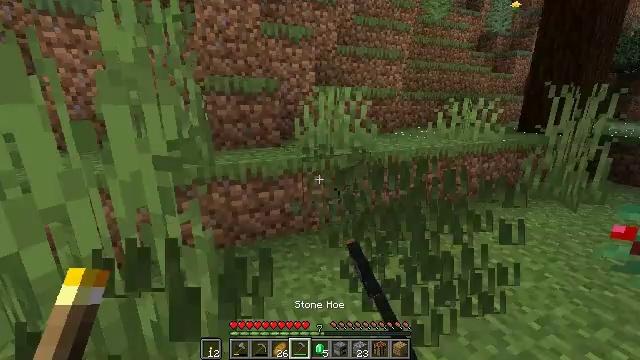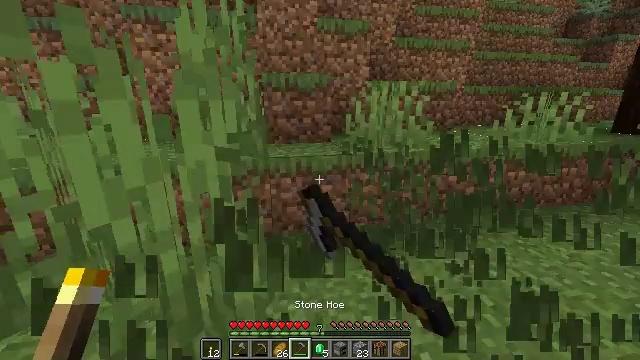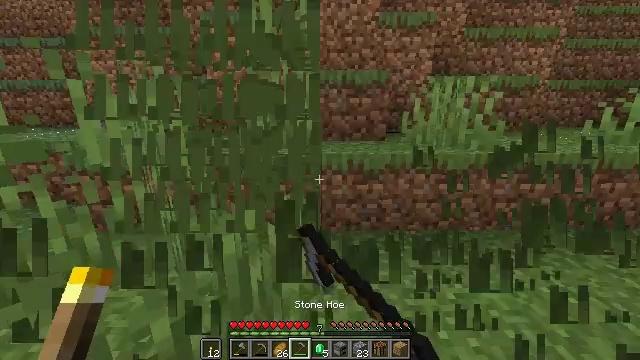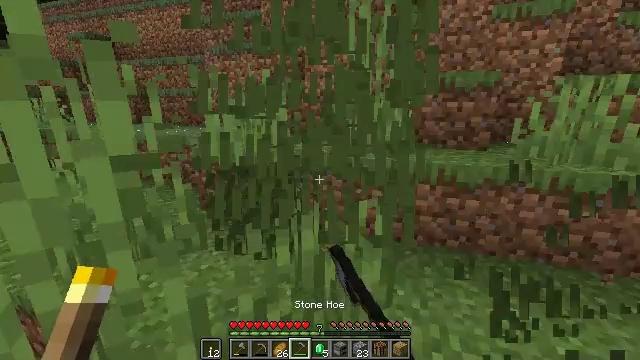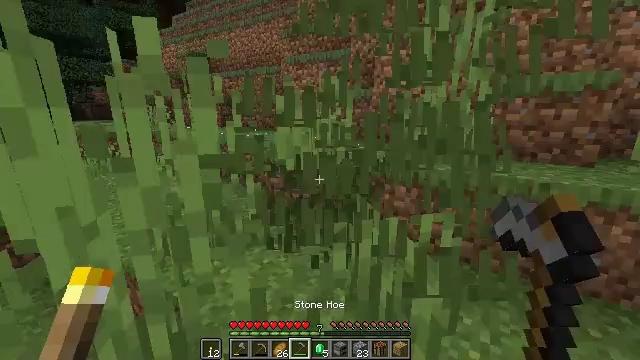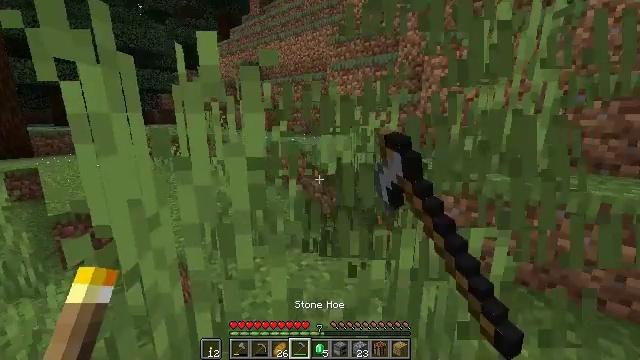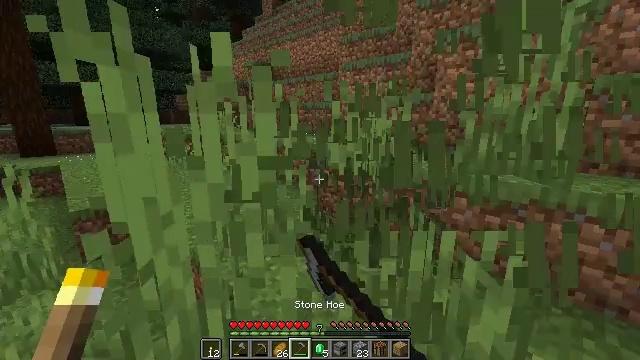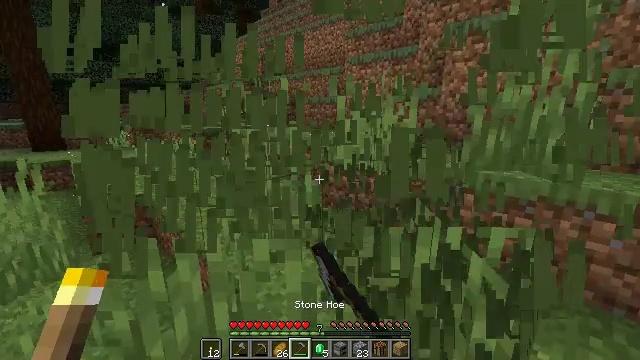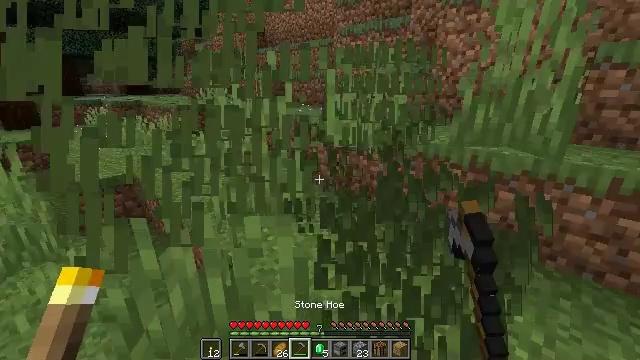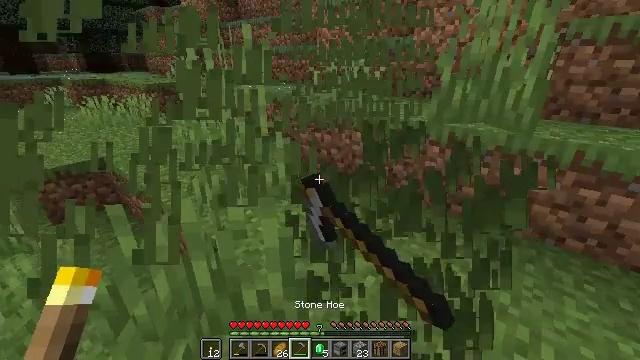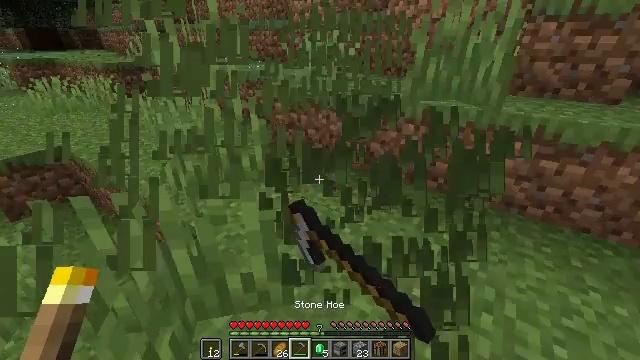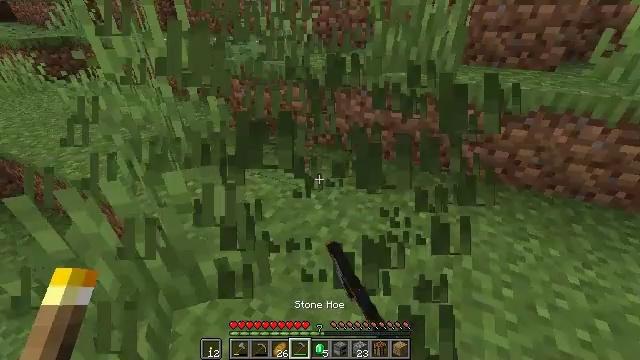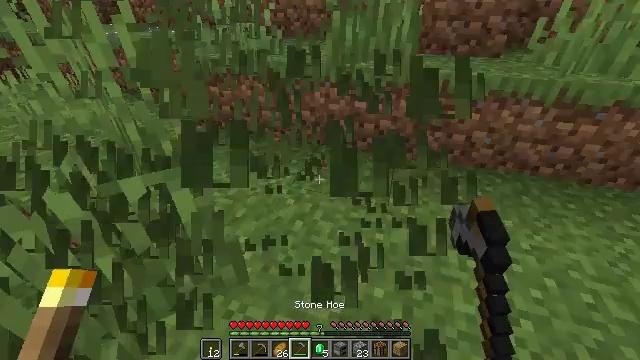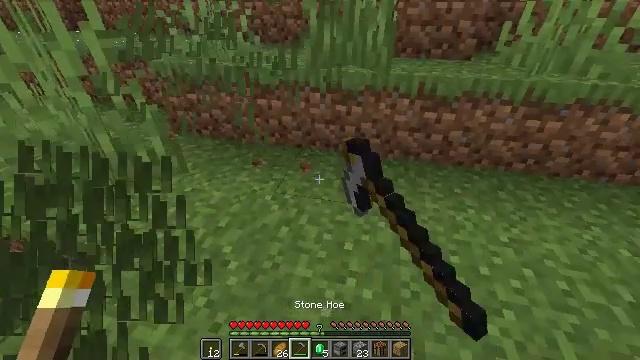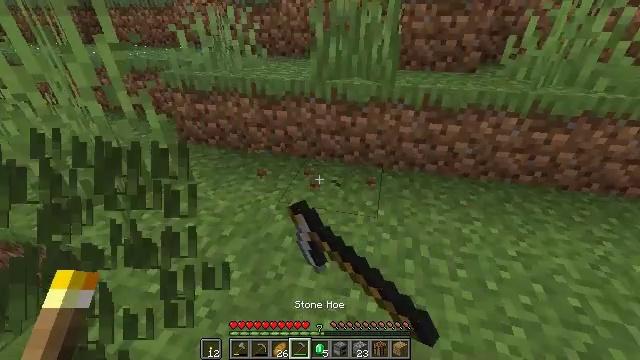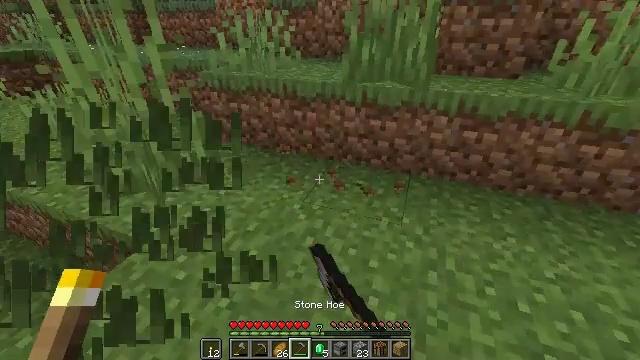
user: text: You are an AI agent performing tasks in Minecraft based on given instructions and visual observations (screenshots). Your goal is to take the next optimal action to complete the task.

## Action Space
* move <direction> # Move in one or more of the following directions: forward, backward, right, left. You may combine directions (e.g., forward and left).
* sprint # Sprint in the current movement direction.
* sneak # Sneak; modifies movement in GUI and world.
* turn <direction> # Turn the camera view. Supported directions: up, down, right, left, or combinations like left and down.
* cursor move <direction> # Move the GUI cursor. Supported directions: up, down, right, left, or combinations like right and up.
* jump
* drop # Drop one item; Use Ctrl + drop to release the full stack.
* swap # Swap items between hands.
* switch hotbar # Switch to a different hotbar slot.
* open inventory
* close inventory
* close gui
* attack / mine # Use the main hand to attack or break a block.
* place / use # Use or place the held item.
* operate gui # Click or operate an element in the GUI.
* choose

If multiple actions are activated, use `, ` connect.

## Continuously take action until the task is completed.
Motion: motion action
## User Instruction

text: Harvest tall grass for seeds.
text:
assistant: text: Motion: turn left, attack / mine
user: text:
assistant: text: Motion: turn left, attack / mine
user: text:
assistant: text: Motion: turn left, attack / mine
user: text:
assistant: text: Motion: turn left and up, attack / mine
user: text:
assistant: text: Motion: turn left and up, attack / mine
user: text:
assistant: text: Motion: turn left, attack / mine
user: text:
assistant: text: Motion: turn left and down, attack / mine
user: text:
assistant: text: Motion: turn right and down, attack / mine
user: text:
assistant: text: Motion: turn right and down, attack / mine
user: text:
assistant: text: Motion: turn right and down, attack / mine
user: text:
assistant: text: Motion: turn right and down, attack / mine
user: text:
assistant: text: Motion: turn right and down, attack / mine
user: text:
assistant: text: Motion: turn right, attack / mine
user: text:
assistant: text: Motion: turn left and up, attack / mine
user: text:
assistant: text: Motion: turn left, attack / mine
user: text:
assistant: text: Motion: turn left and down, attack / mine
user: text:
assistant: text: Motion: turn left and down, attack / mine
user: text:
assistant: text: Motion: turn left and down, attack / mine
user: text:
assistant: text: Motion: turn left and down, attack / mine
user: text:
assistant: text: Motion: turn left, attack / mine
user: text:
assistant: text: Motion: turn right and up, attack / mine
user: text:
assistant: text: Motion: turn right and up, attack / mine
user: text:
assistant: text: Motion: turn right and up, attack / mine
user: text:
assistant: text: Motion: move forward, turn right and up, attack / mine
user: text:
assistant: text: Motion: move forward, turn left and up, attack / mine
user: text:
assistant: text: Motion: move forward, turn left and up, attack / mine
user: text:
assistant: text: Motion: move forward, turn right and up, attack / mine
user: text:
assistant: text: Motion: attack / mine